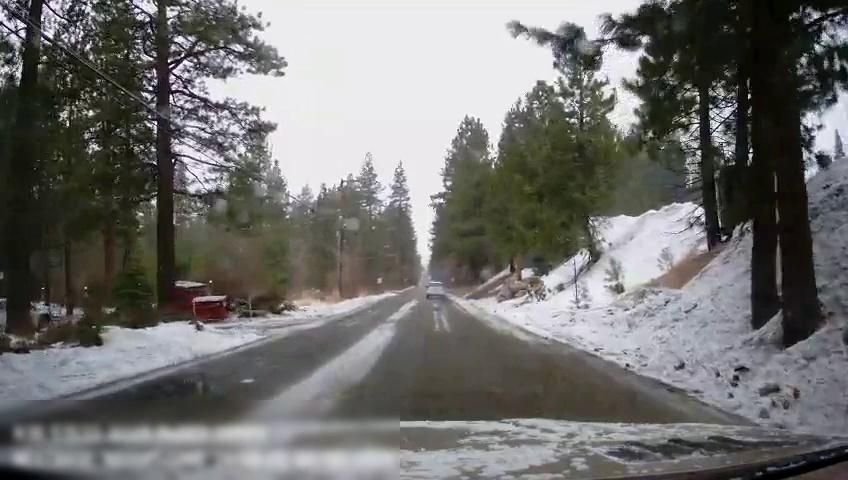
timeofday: Day
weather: Snowy
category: Vehicles | SUV
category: Drivable Space